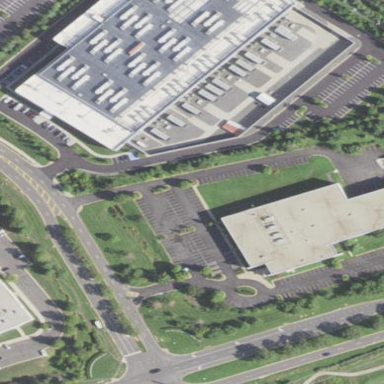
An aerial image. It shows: Data center building.